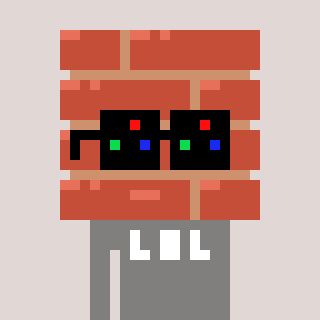
a pixel art character with square black sunglasses, a wall-shaped head and a bluegrey-colored body on a warm background